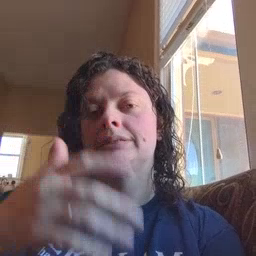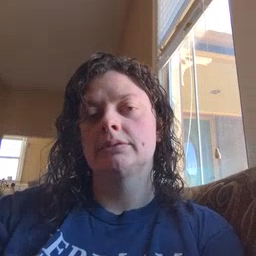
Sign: tree